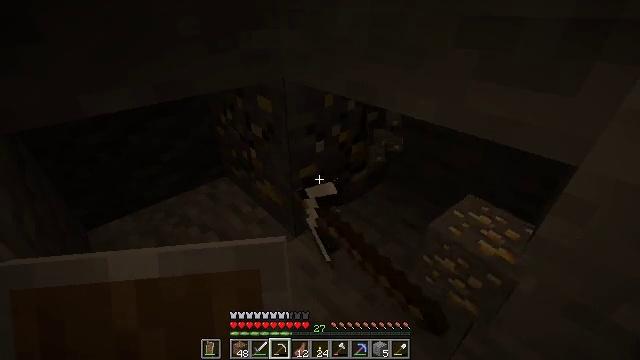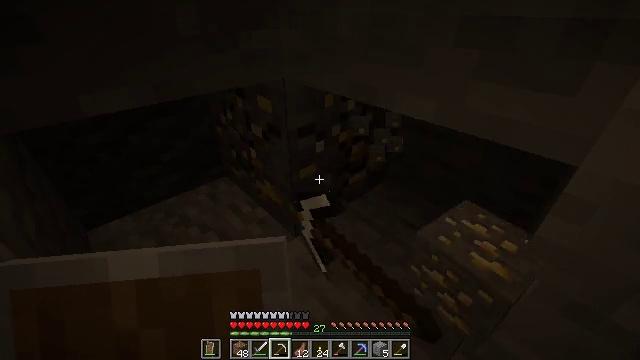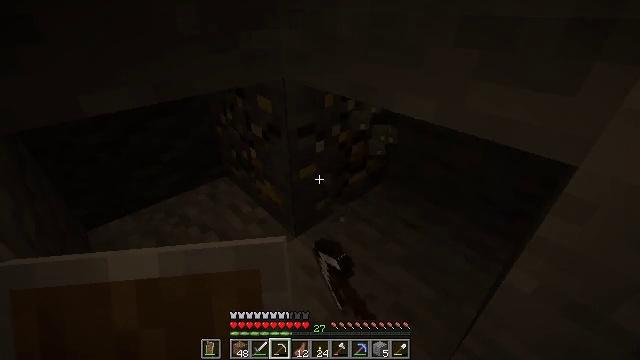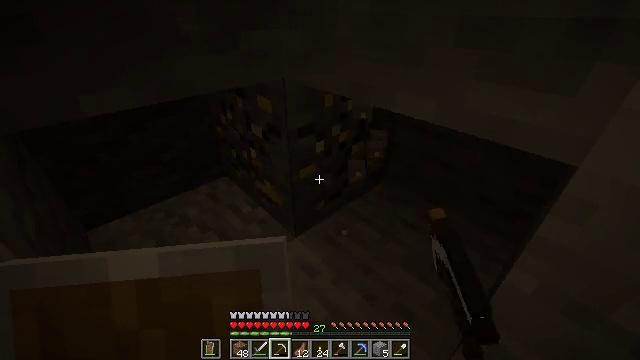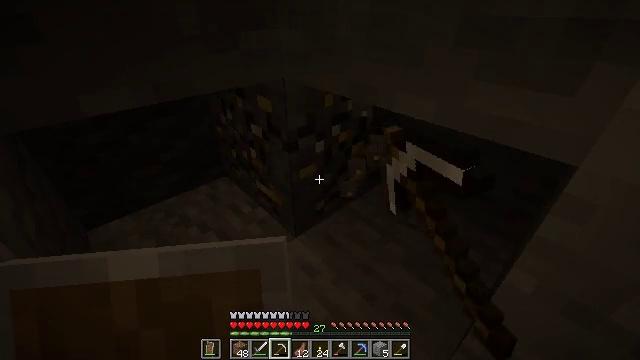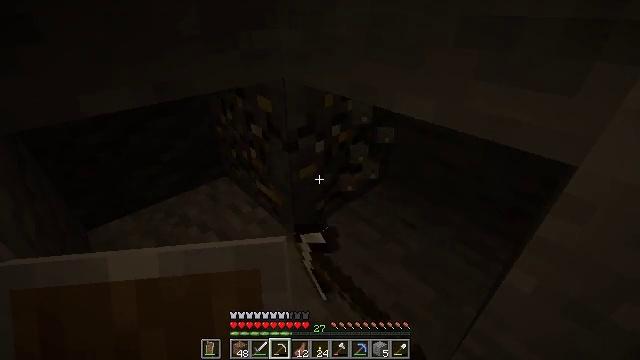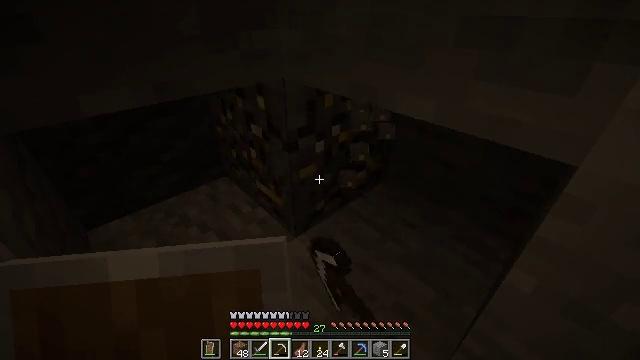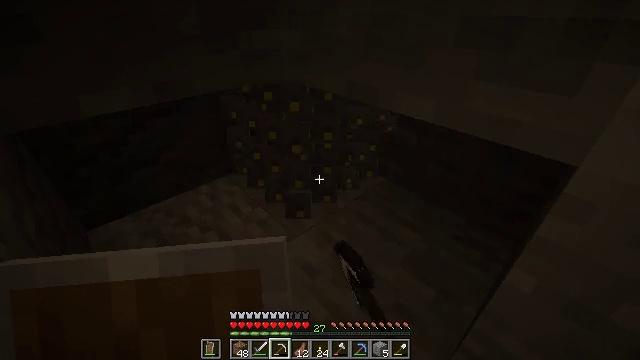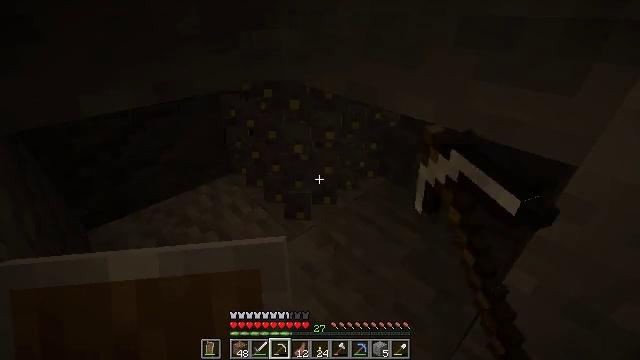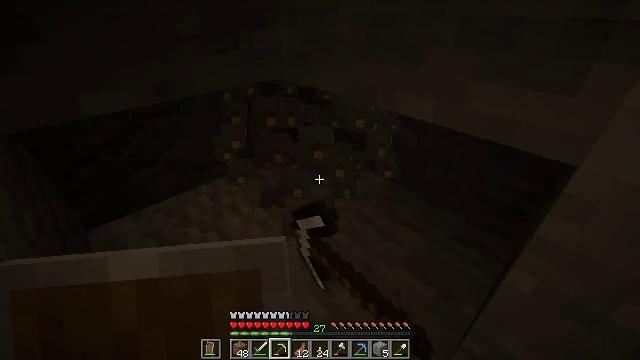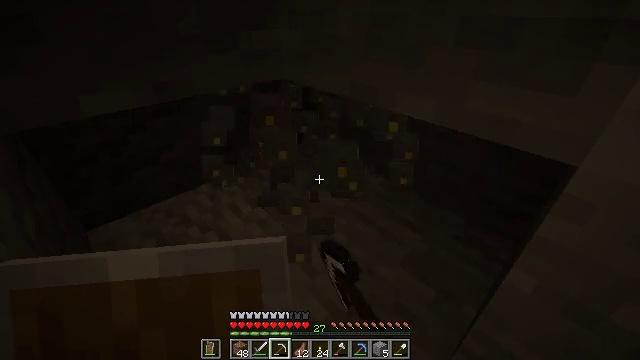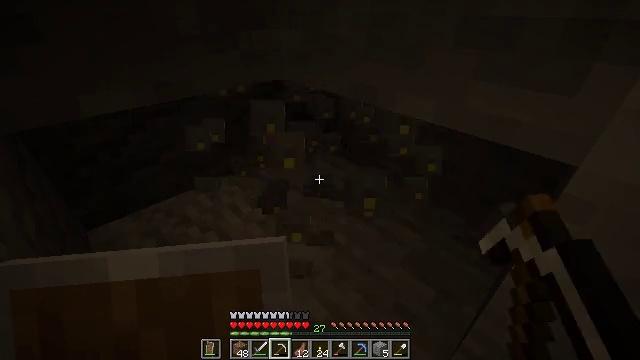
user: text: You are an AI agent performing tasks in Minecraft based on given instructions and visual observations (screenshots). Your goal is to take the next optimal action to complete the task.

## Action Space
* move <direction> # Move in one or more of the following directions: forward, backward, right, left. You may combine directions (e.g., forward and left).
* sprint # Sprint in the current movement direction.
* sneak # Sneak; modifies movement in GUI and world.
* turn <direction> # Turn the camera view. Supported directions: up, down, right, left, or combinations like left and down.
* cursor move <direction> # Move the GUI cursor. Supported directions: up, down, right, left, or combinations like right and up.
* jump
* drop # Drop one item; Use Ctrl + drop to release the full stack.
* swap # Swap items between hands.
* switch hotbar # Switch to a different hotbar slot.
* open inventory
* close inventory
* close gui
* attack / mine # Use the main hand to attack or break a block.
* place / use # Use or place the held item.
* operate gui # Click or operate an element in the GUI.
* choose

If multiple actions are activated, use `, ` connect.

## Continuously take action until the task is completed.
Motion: motion action
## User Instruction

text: Collect gold ore for smelting.
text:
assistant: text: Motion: sneak, attack / mine
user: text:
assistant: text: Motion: sneak, attack / mine
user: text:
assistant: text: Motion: sneak, attack / mine
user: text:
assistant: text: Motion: sneak, attack / mine
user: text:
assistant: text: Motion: sneak, attack / mine
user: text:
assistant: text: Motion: sneak, attack / mine
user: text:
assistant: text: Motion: sneak, attack / mine
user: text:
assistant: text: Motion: sneak, attack / mine
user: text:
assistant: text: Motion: sneak, attack / mine
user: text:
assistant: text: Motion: sneak, attack / mine
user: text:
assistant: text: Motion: sneak, attack / mine
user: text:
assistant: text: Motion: sneak, attack / mine